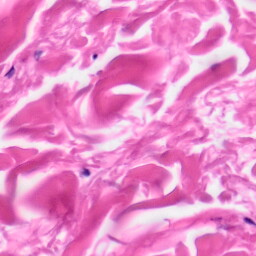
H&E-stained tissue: Skin